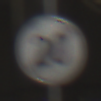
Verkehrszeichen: EndeGeschwindigkeit20
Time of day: MorningAfternoon
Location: Outdoor (Urban)
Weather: PartlyCloudy
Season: NotSpecified
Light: Natural